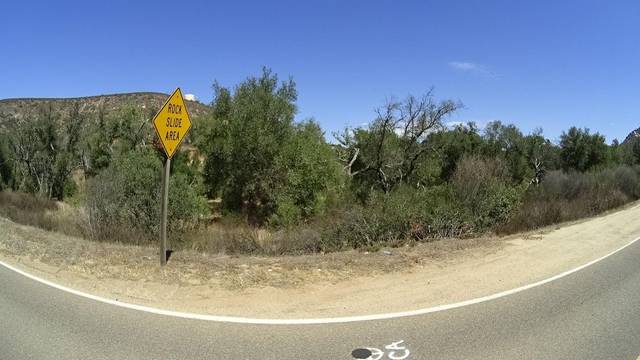
Region: United States
Coordinates: 32.989, -116.829